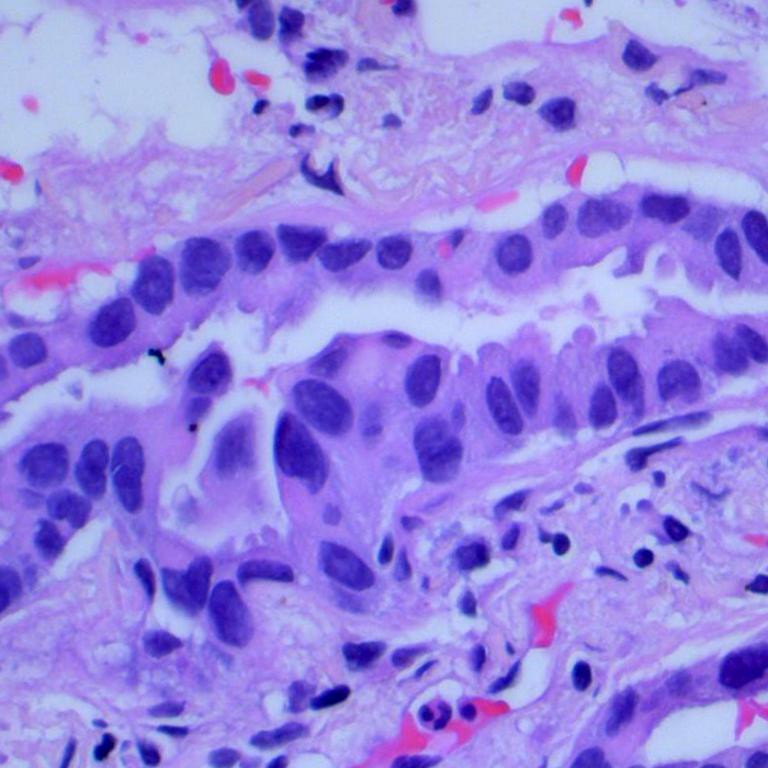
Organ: lung
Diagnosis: adenocarcinomas